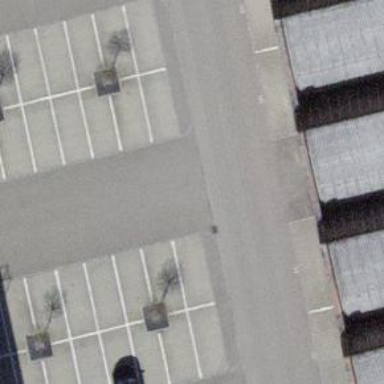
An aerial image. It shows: Parking aisle designated as service road.